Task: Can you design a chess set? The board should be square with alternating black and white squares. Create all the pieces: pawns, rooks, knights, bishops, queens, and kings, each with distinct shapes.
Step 3164:
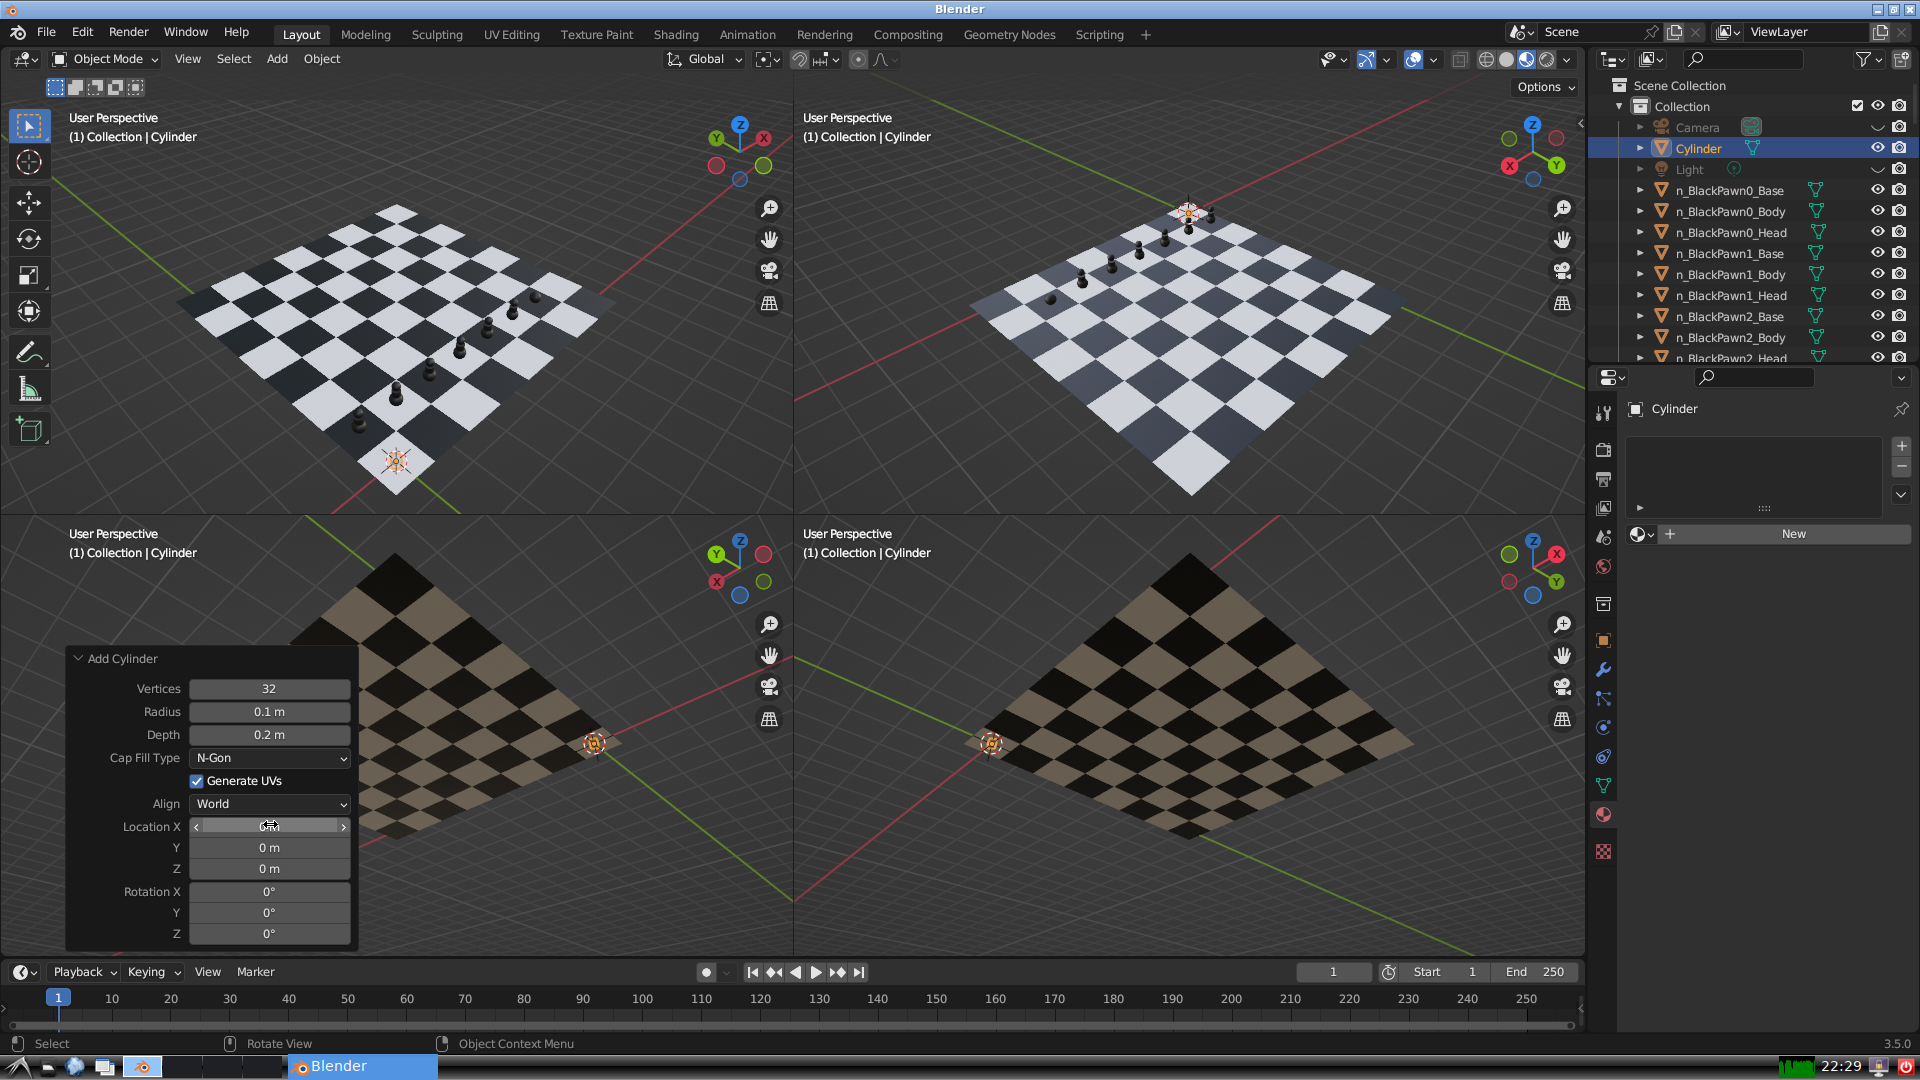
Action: click: no